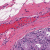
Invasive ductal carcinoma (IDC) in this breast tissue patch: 0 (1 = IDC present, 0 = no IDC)